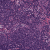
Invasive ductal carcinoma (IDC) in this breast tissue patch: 0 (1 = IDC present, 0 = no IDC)